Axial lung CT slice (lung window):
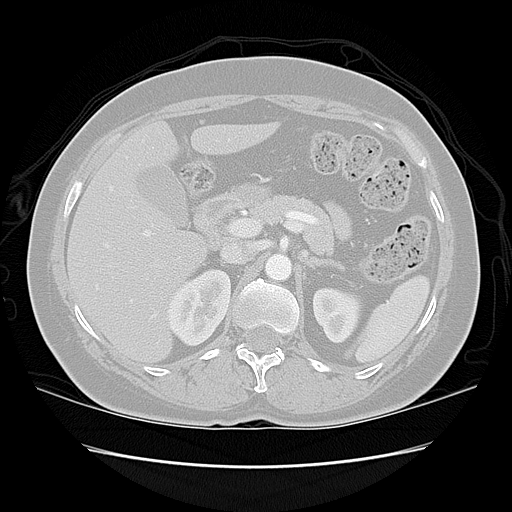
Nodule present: no